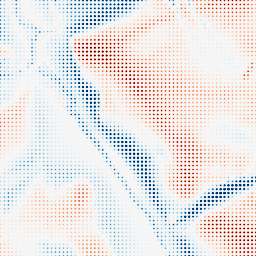
Category: multiscale
Decomposition family: dog_multiscale
Decomposition parameters: sigma_ratio: 2
n_scales: 5
base_sigma: 0.5
Upsampling method: sinc_blackman
Upsampling parameters: scale: 8
kernel_size: 4
Upsampling scale: 8